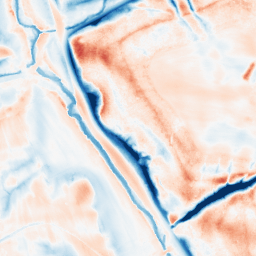
Category: trend_removal
Decomposition family: local_polynomial
Decomposition parameters: window_size: 31
degree: 1
Upsampling method: cubic_catmull_rom
Upsampling parameters: scale: 4
Upsampling scale: 4